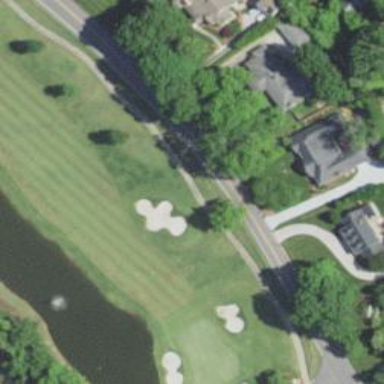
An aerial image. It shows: Golf path made of asphalt.